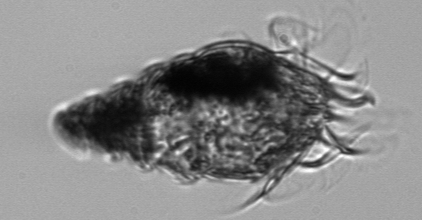
Label: Laboea_strobila